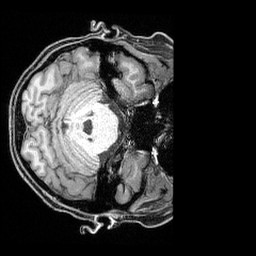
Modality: T1w
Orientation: axial
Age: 24
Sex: female
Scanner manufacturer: siemens
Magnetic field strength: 3 T
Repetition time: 2.3 s
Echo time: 0.00324 s